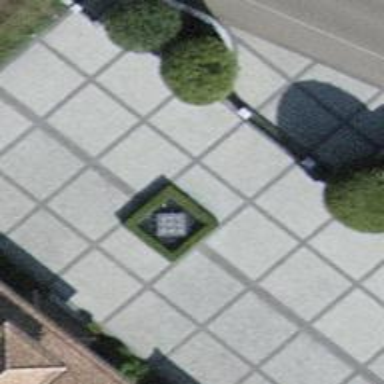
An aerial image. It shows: Fountain.